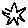
Label: star